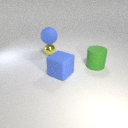
small yellow metal sphere below large blue rubber sphere